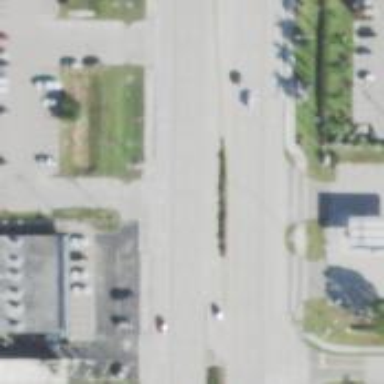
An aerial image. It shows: Primary road with asphalt surface.